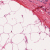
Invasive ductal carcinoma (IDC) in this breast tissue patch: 0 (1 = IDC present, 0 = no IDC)